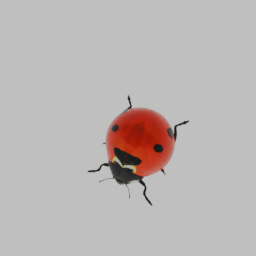
Label: animals